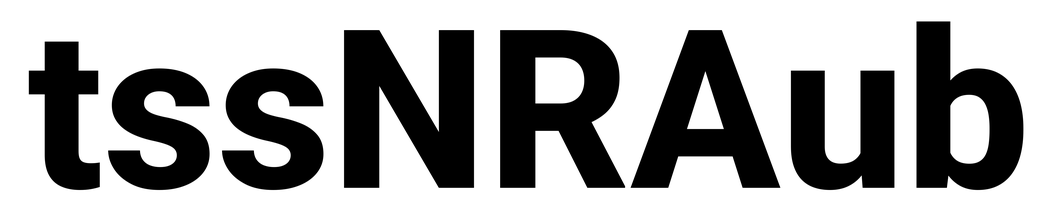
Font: Roboto_ExtraBold